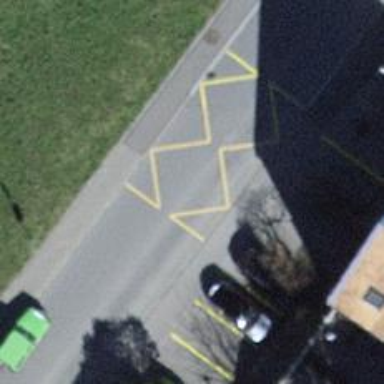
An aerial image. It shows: Public transport stop position.